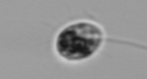
Label: Amoeba